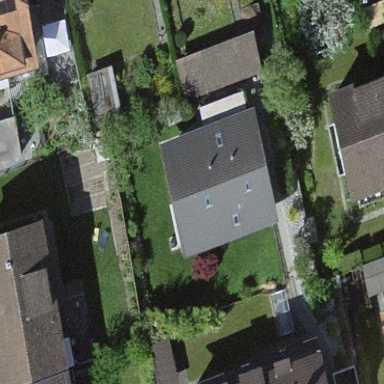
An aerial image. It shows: Building with gabled roof made of roof tiles. The orientation of the roof is along the building.